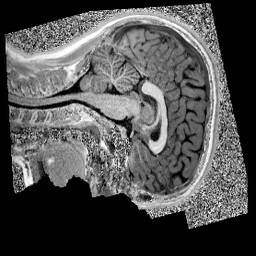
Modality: UNIT1
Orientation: sagittal
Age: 13
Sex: male
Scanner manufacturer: siemens
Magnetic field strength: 3 T
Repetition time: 4 s
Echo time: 0.00299 s